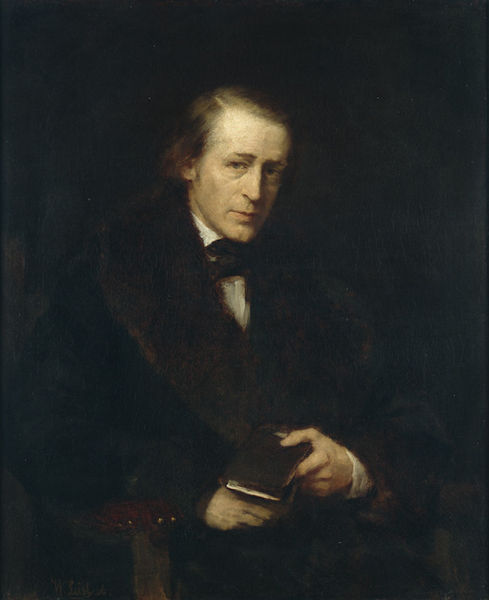
Titel: Bildnis Ernst Schoenlin (?)
Künstler: Wilhelm Maria Hubertus Leibl
Standort: Karlsruhe
Institution: Staatliche Kunsthalle Karlsruhe
Schlagwörter: blätter, dunkel, gemälde, hand, haut, mann, schatten, weiß, ocker, sitzen, braun, frisur, licht, mund, nase, ohr, profil, schwarz, stirn, stuhl, ölbild, blick, beige, malerei, schleife, alt, anzug, hemd, jacke, angebot, augen, bibel, blass, falten, gesicht, kragen, mensch, pelz, rembrandt, trauer, bild, bildnis, herr, hände, niederlande, portrait, porträt, öl, haare, halbfigur, mantel, sessel, sitzend, person, kinn, kontrast, lippen, scheitel, traurig, fell, wangen, armlehne, ölgemälde, krawatte, dichter, ernst, poet, seitenscheitel, brauen, finster, lesen, sitzt, edel, augenbraue, knöpfe, fliege, masche, hell dunkel, alter, krank, buch, selbstbildnis, stirnfalten, manschetten, nerz, älter, heft, biedermeier, kravatte, pelzkragen, halbprofil, rasiert, runzeln, büchlein, müde, bürgerlich, bleich, schütter, mappe, notizbuch, gesandter, caspar david friedrich, porträit, weißes hemd, fellkragen, intellektueller, stirnrunzeln, nerzmantel, geheimratsecke, helle haut, akademiker, schwaraz, dracula, deprimiert, geldtasche, lyriker, pell, öhr